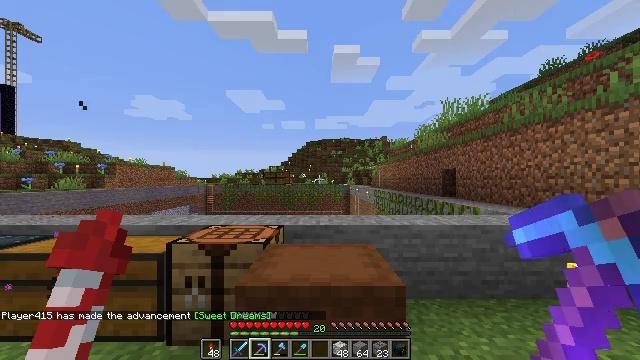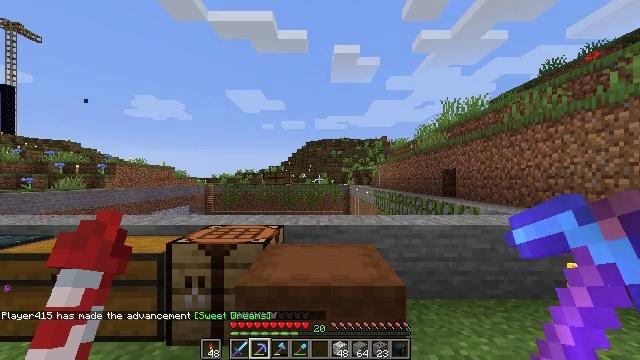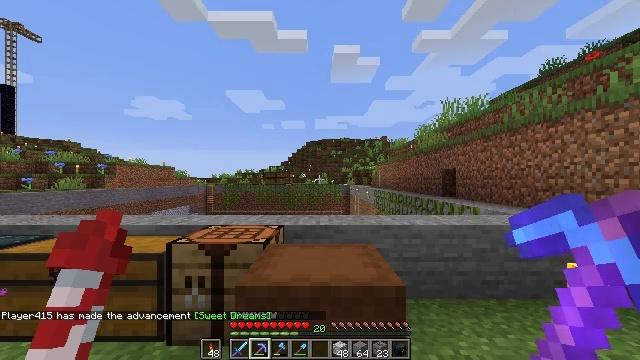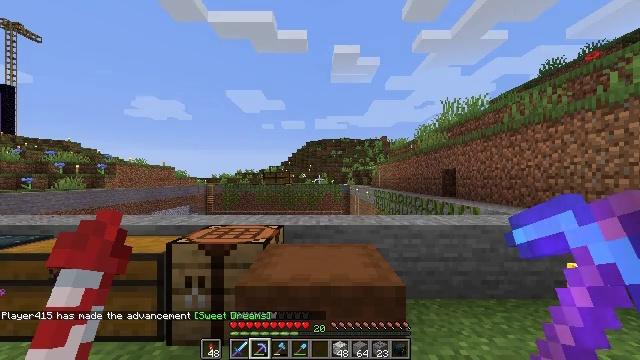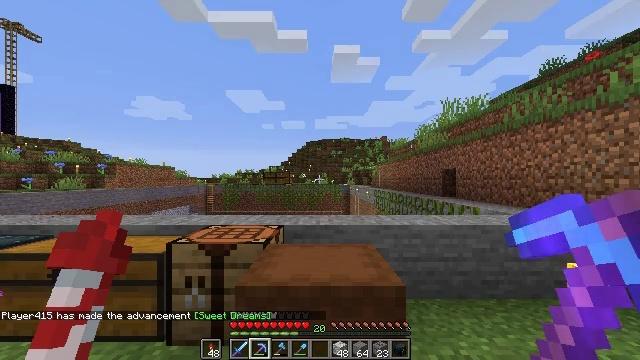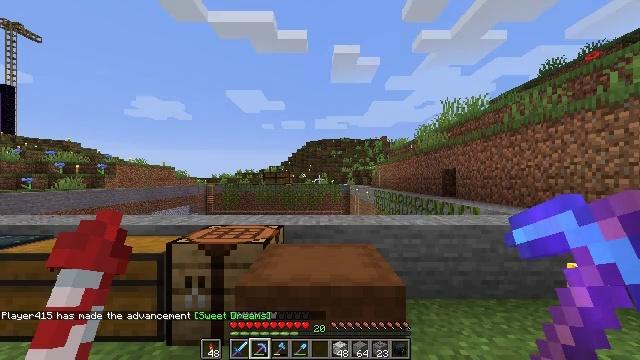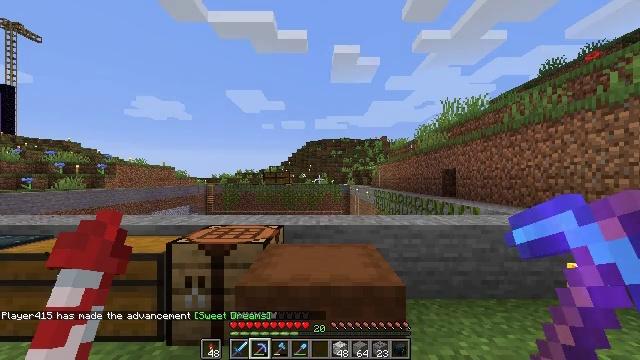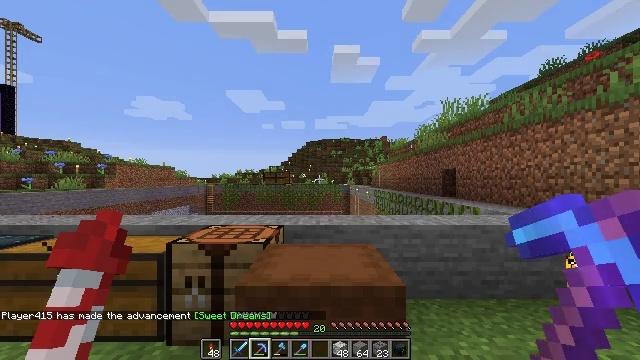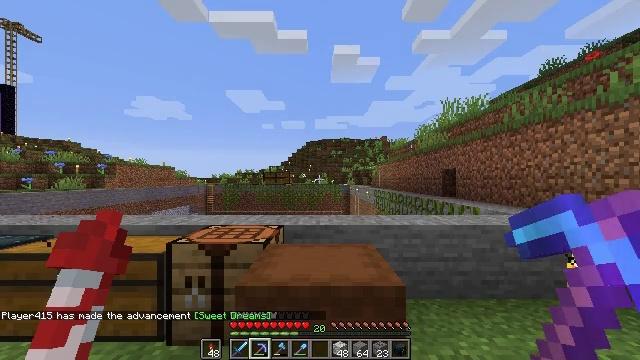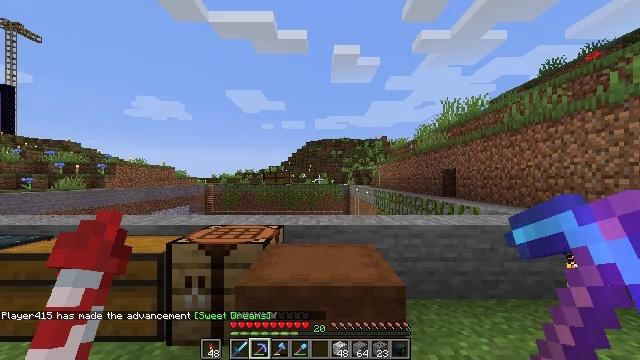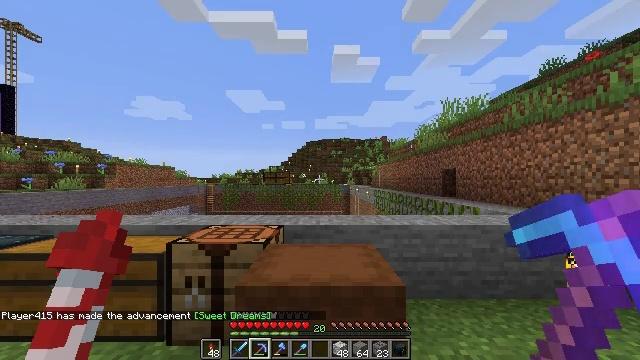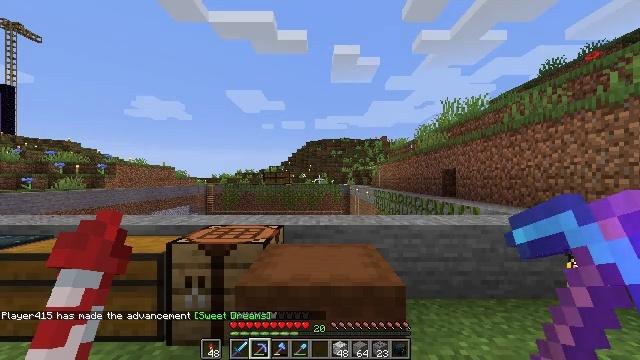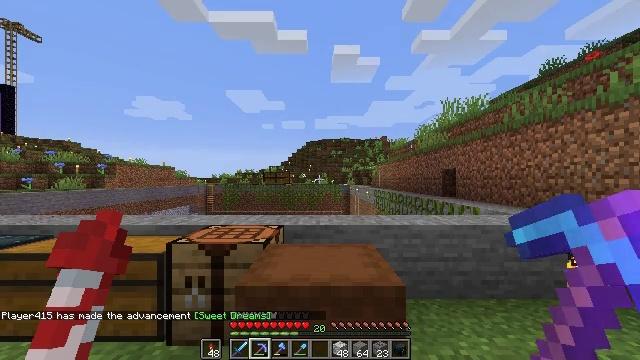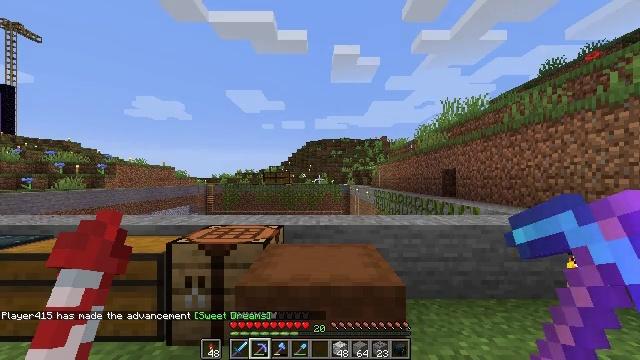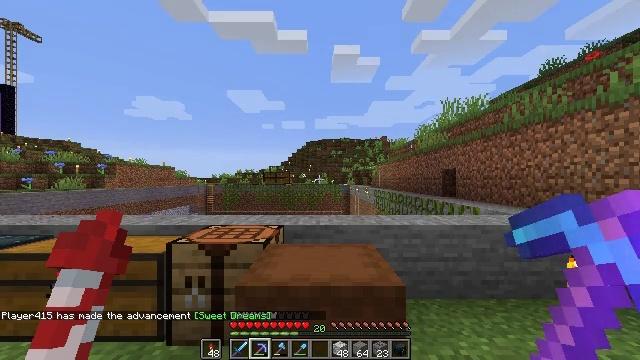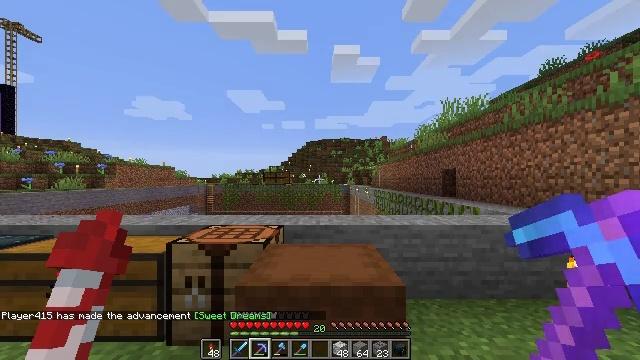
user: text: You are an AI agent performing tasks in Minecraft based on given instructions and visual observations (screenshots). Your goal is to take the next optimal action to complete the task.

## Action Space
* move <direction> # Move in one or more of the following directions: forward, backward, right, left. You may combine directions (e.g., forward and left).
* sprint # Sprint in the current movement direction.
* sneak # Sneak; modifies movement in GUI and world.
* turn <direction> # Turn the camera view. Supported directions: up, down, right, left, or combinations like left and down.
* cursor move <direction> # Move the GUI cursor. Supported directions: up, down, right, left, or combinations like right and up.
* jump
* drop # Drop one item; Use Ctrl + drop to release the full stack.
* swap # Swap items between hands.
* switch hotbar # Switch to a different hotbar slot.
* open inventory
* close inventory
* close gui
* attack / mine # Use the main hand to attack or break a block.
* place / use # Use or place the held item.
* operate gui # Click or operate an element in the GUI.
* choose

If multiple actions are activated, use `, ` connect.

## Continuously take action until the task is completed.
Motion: motion action
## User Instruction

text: Attack the white bed to collect it.
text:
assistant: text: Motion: no_op
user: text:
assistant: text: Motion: no_op
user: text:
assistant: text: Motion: no_op
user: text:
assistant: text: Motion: no_op
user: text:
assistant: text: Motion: no_op
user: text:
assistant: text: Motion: no_op
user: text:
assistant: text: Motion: no_op
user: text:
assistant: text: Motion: no_op
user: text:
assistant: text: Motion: no_op
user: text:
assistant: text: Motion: no_op
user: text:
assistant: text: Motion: no_op
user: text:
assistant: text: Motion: no_op
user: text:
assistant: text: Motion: no_op
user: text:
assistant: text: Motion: no_op
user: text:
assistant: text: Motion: no_op
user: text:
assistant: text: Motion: no_op
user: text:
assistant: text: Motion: no_op
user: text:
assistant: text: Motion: no_op
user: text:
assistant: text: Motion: no_op
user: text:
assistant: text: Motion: no_op
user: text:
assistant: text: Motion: no_op
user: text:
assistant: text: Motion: no_op
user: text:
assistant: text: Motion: no_op
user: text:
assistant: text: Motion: turn left and down
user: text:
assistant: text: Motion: no_op
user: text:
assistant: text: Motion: move forward
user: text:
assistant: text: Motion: move forward
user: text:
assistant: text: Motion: move forward, turn down
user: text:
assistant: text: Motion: move forward, turn left and down
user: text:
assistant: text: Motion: move forward, turn left and down